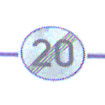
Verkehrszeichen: EndeGeschwindigkeit20
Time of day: Midday
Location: Outdoor (Suburban)
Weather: Overcast
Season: NotSpecified
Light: Natural